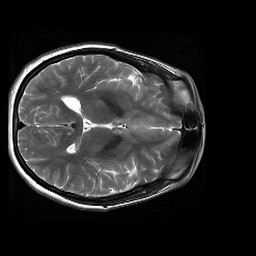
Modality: T2w
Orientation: axial
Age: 33
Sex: female
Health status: healthy
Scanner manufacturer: siemens
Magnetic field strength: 3 T
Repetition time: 4.01 s
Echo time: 0.116 s